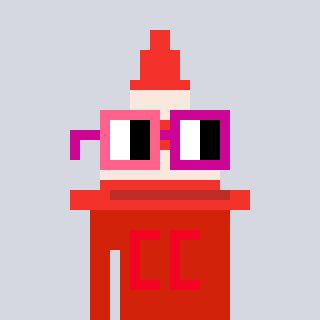
a pixel art character with square pink and red glasses, a cone-shaped head and a red-colored body on a cool background